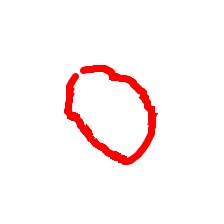
Shape: circle